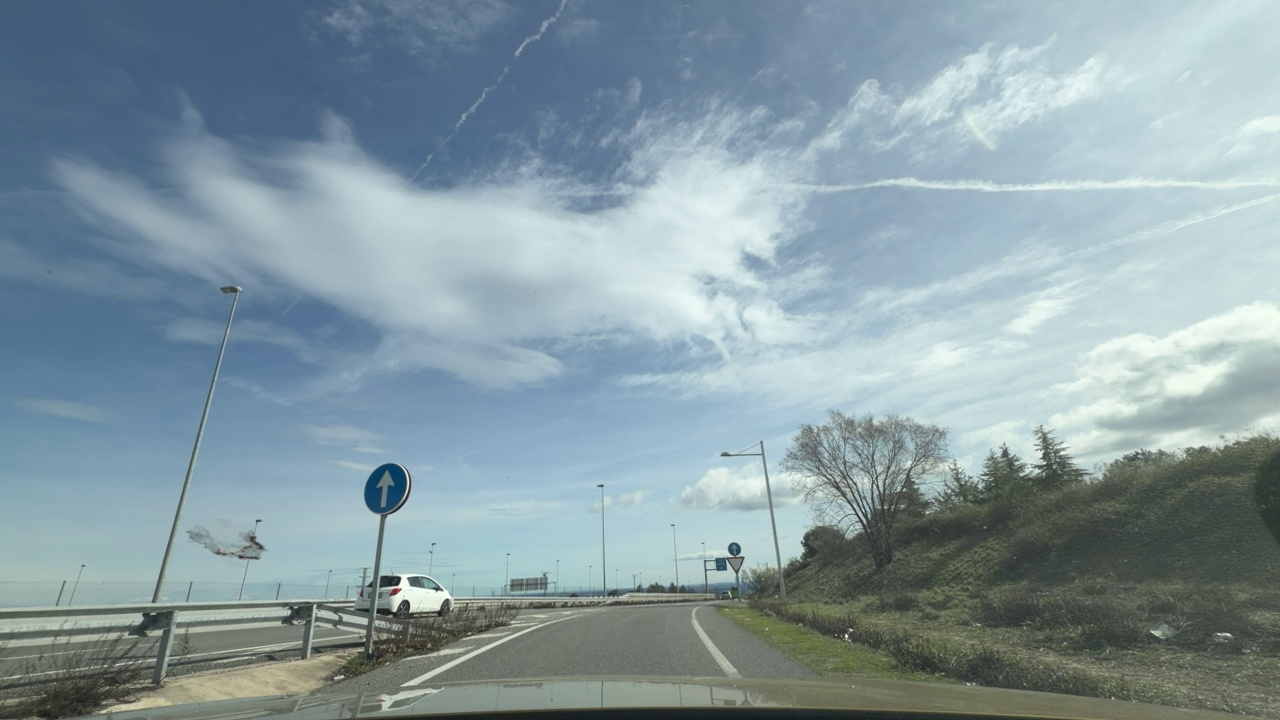
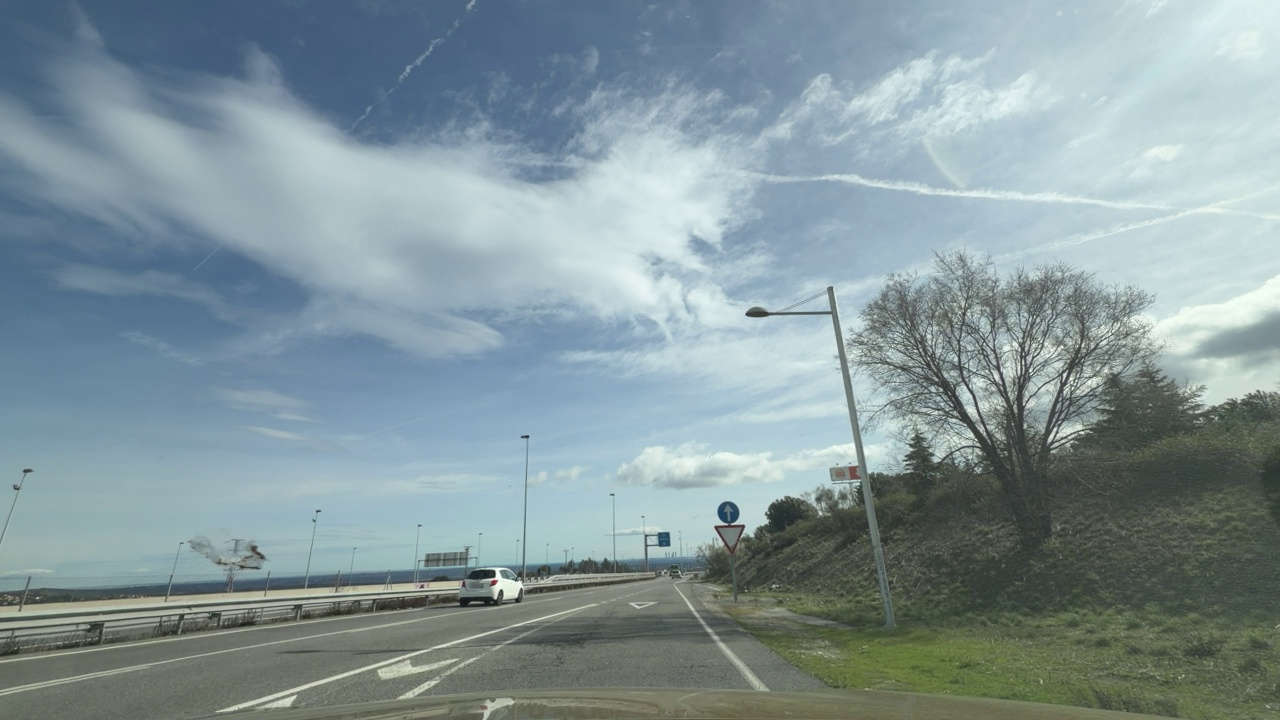
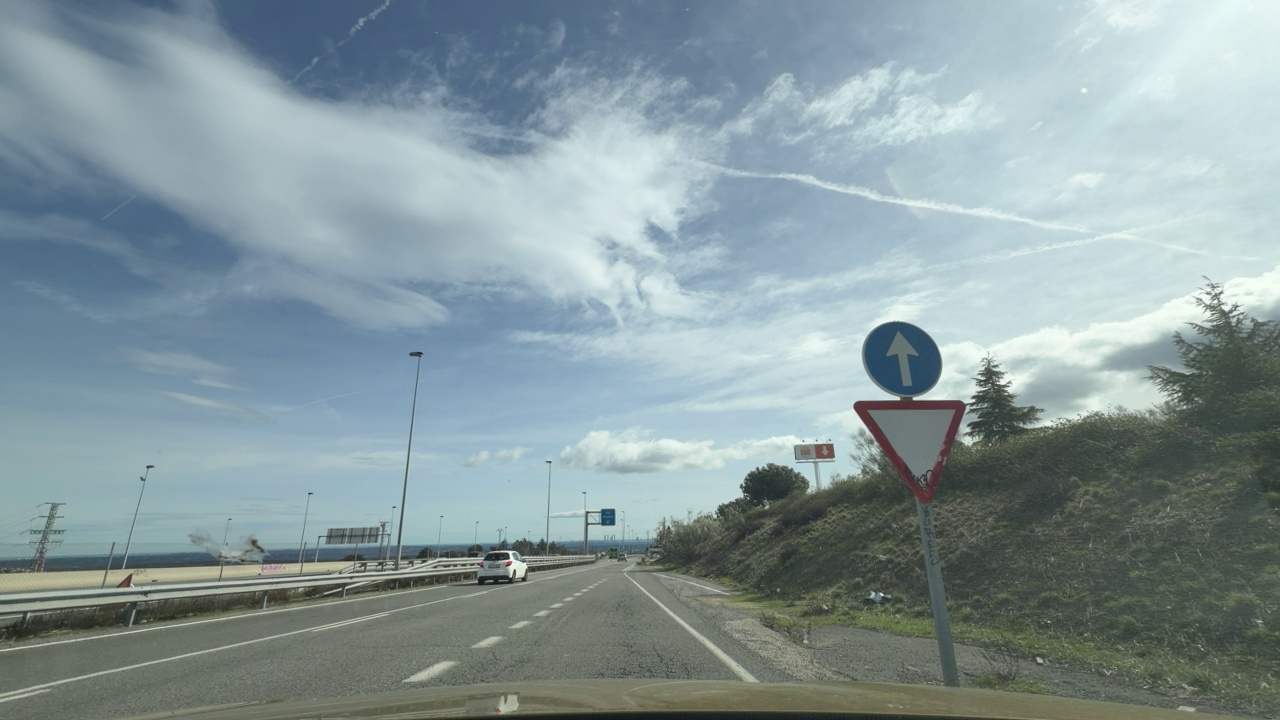
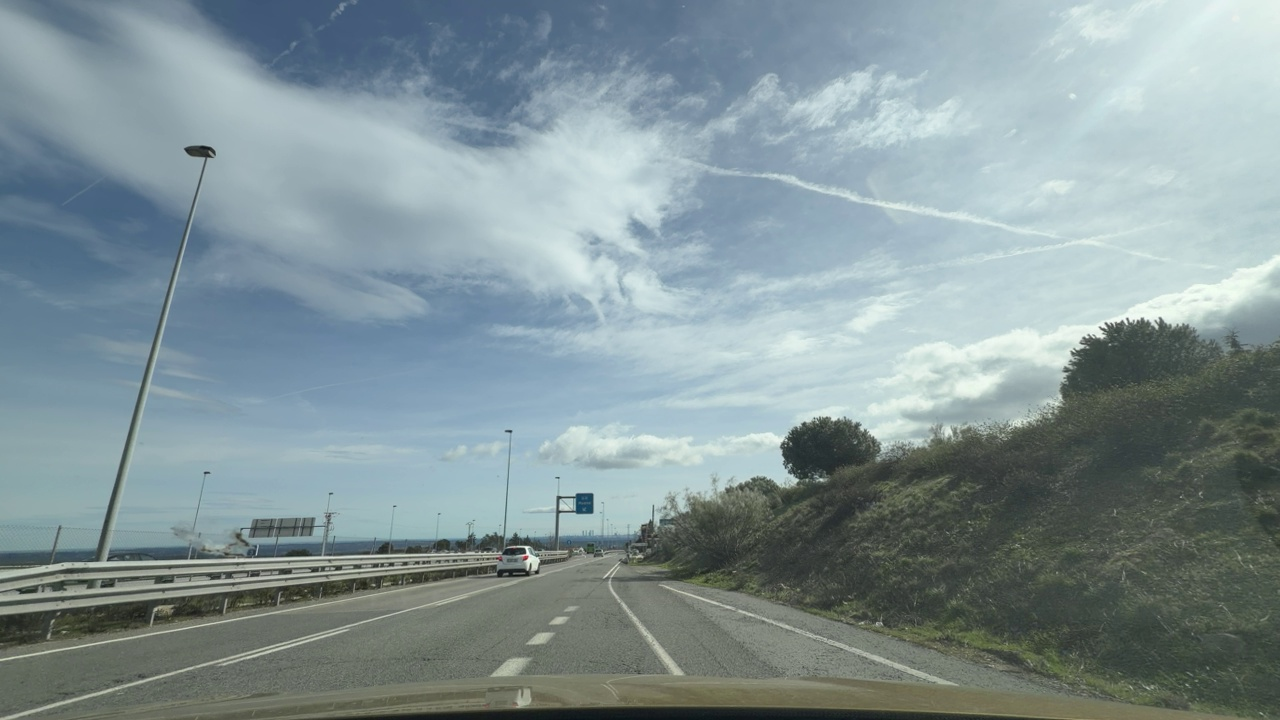
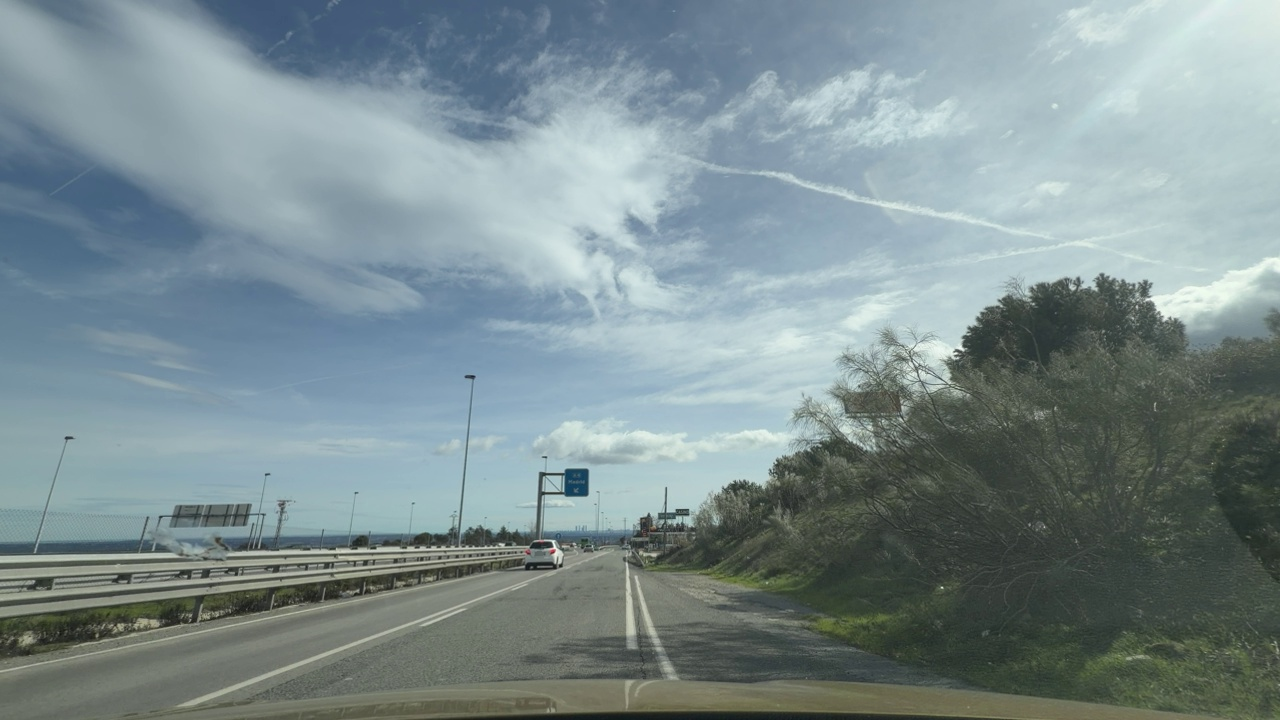
Situation: Merging lane
Question: Is the ego vehicle currently traveling within an acceleration or merge lane?
Answer: Yes
Reasoning: Ego is currently travelling in an acceleration lane as the markings on the road are the typical ones of it.

Situation: Merging lane
Question: Is there an adjacent acceleration lane merging into the ego lane?
Answer: No
Reasoning: There only a single acceleration lane on which the ego vehicle is moving.

Situation: Merging lane
Question: Do the outer lane markings of an adjacent lane converge into the ego lane?
Answer: Yes
Reasoning: The right lane markings end upo converging with the ego lane.